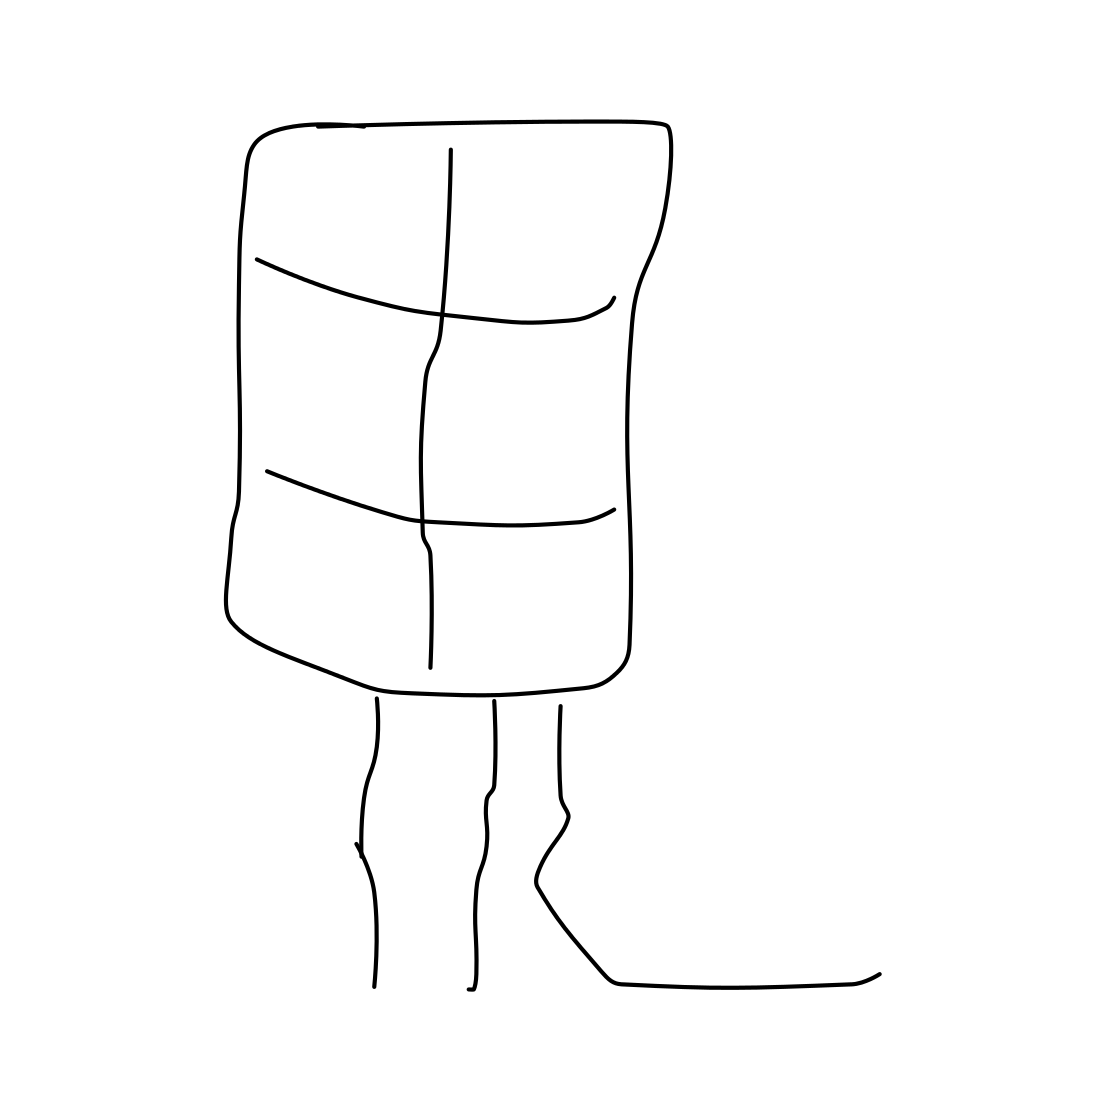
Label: microphone